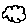
Label: cloud